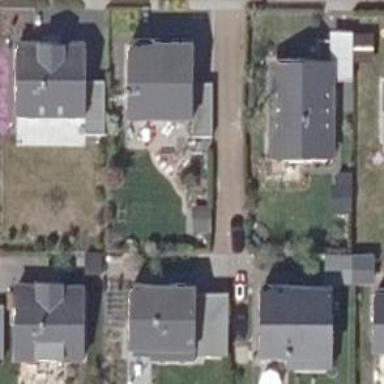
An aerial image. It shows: Residential road.